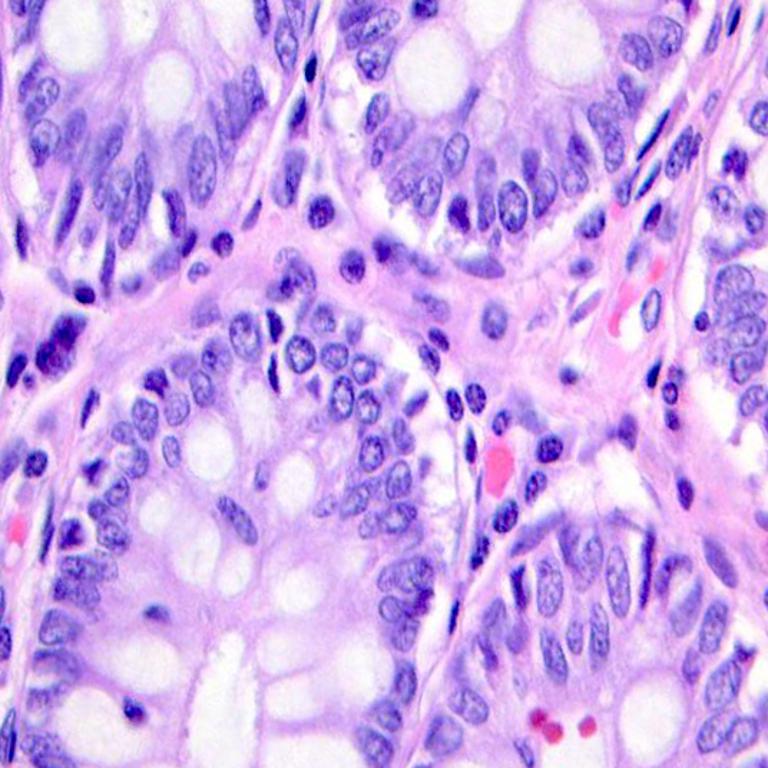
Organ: colon
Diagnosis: benign